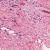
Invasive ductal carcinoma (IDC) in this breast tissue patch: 1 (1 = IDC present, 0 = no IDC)